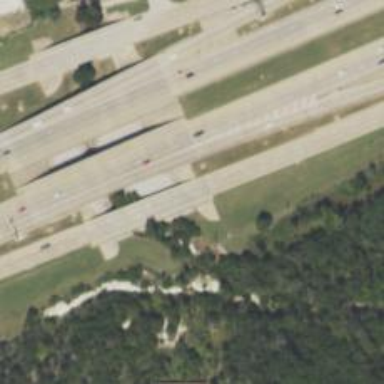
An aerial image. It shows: Secondary road with frontage road and bridge.